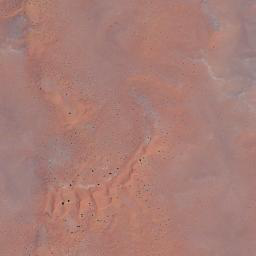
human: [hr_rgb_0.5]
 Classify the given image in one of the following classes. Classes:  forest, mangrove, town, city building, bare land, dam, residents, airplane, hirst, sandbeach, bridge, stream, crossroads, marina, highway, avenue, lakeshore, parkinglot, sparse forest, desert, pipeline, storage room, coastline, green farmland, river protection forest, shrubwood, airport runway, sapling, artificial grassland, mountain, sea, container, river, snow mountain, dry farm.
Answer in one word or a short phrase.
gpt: desert